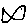
Label: fish